Question: What is the value of the measurement in the image?
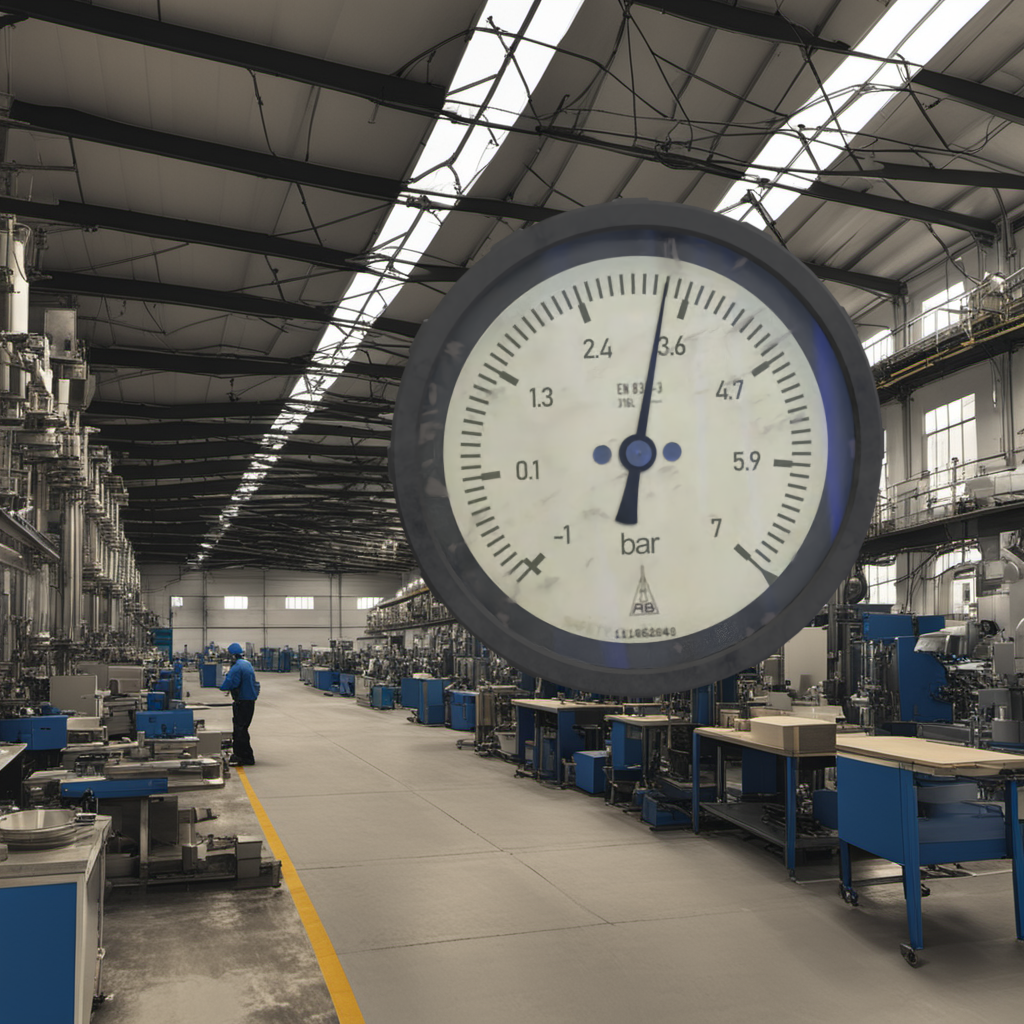
Answer: The result is 3.33
Question: What is the range of this measurement?
Answer: The range is from -1 to 7
Question: What is the minimum and maximum reading range of this measurement?
Answer: The minimum value is -1 and the maximum value is 7